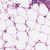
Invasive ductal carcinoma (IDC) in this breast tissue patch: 1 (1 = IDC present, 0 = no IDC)